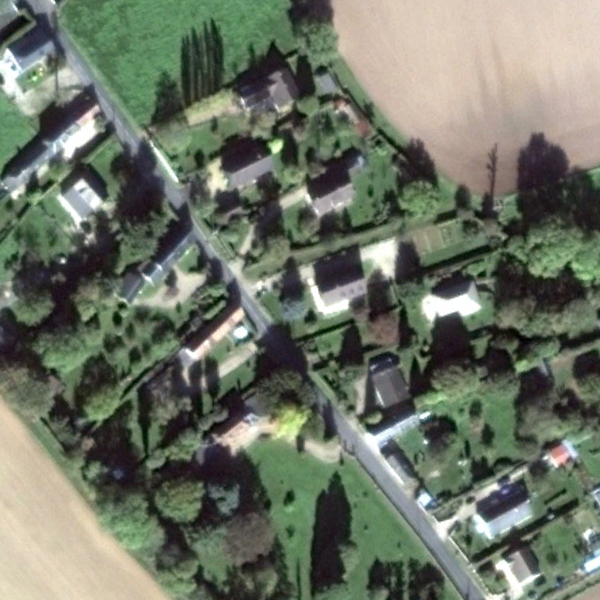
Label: MediumResidential